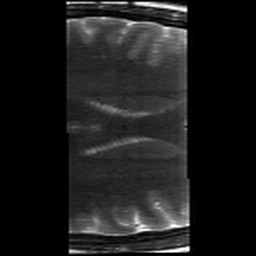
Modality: T2w
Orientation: axial
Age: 21
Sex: female
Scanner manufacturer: siemens
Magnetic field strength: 3 T
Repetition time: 8.02 s
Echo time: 0.08 s